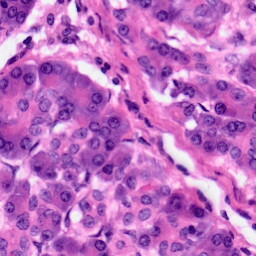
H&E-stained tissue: Pancreatic